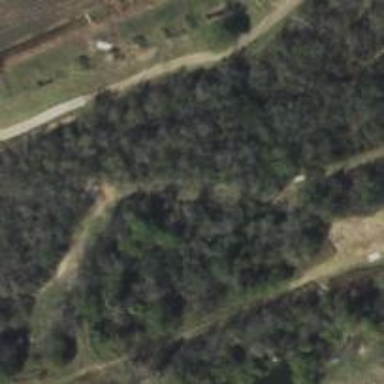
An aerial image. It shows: Disc golf hole.